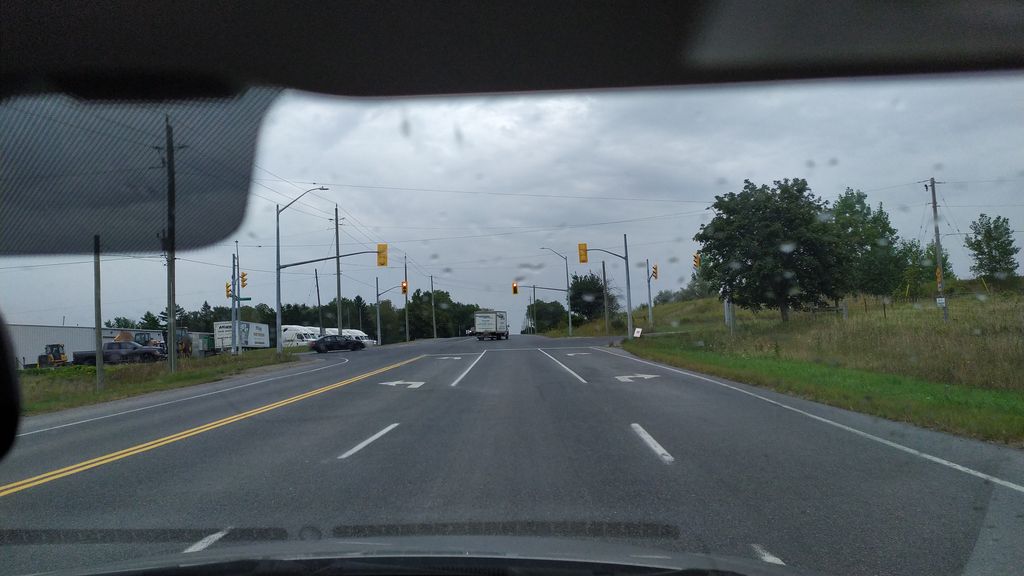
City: kitchener-waterloo